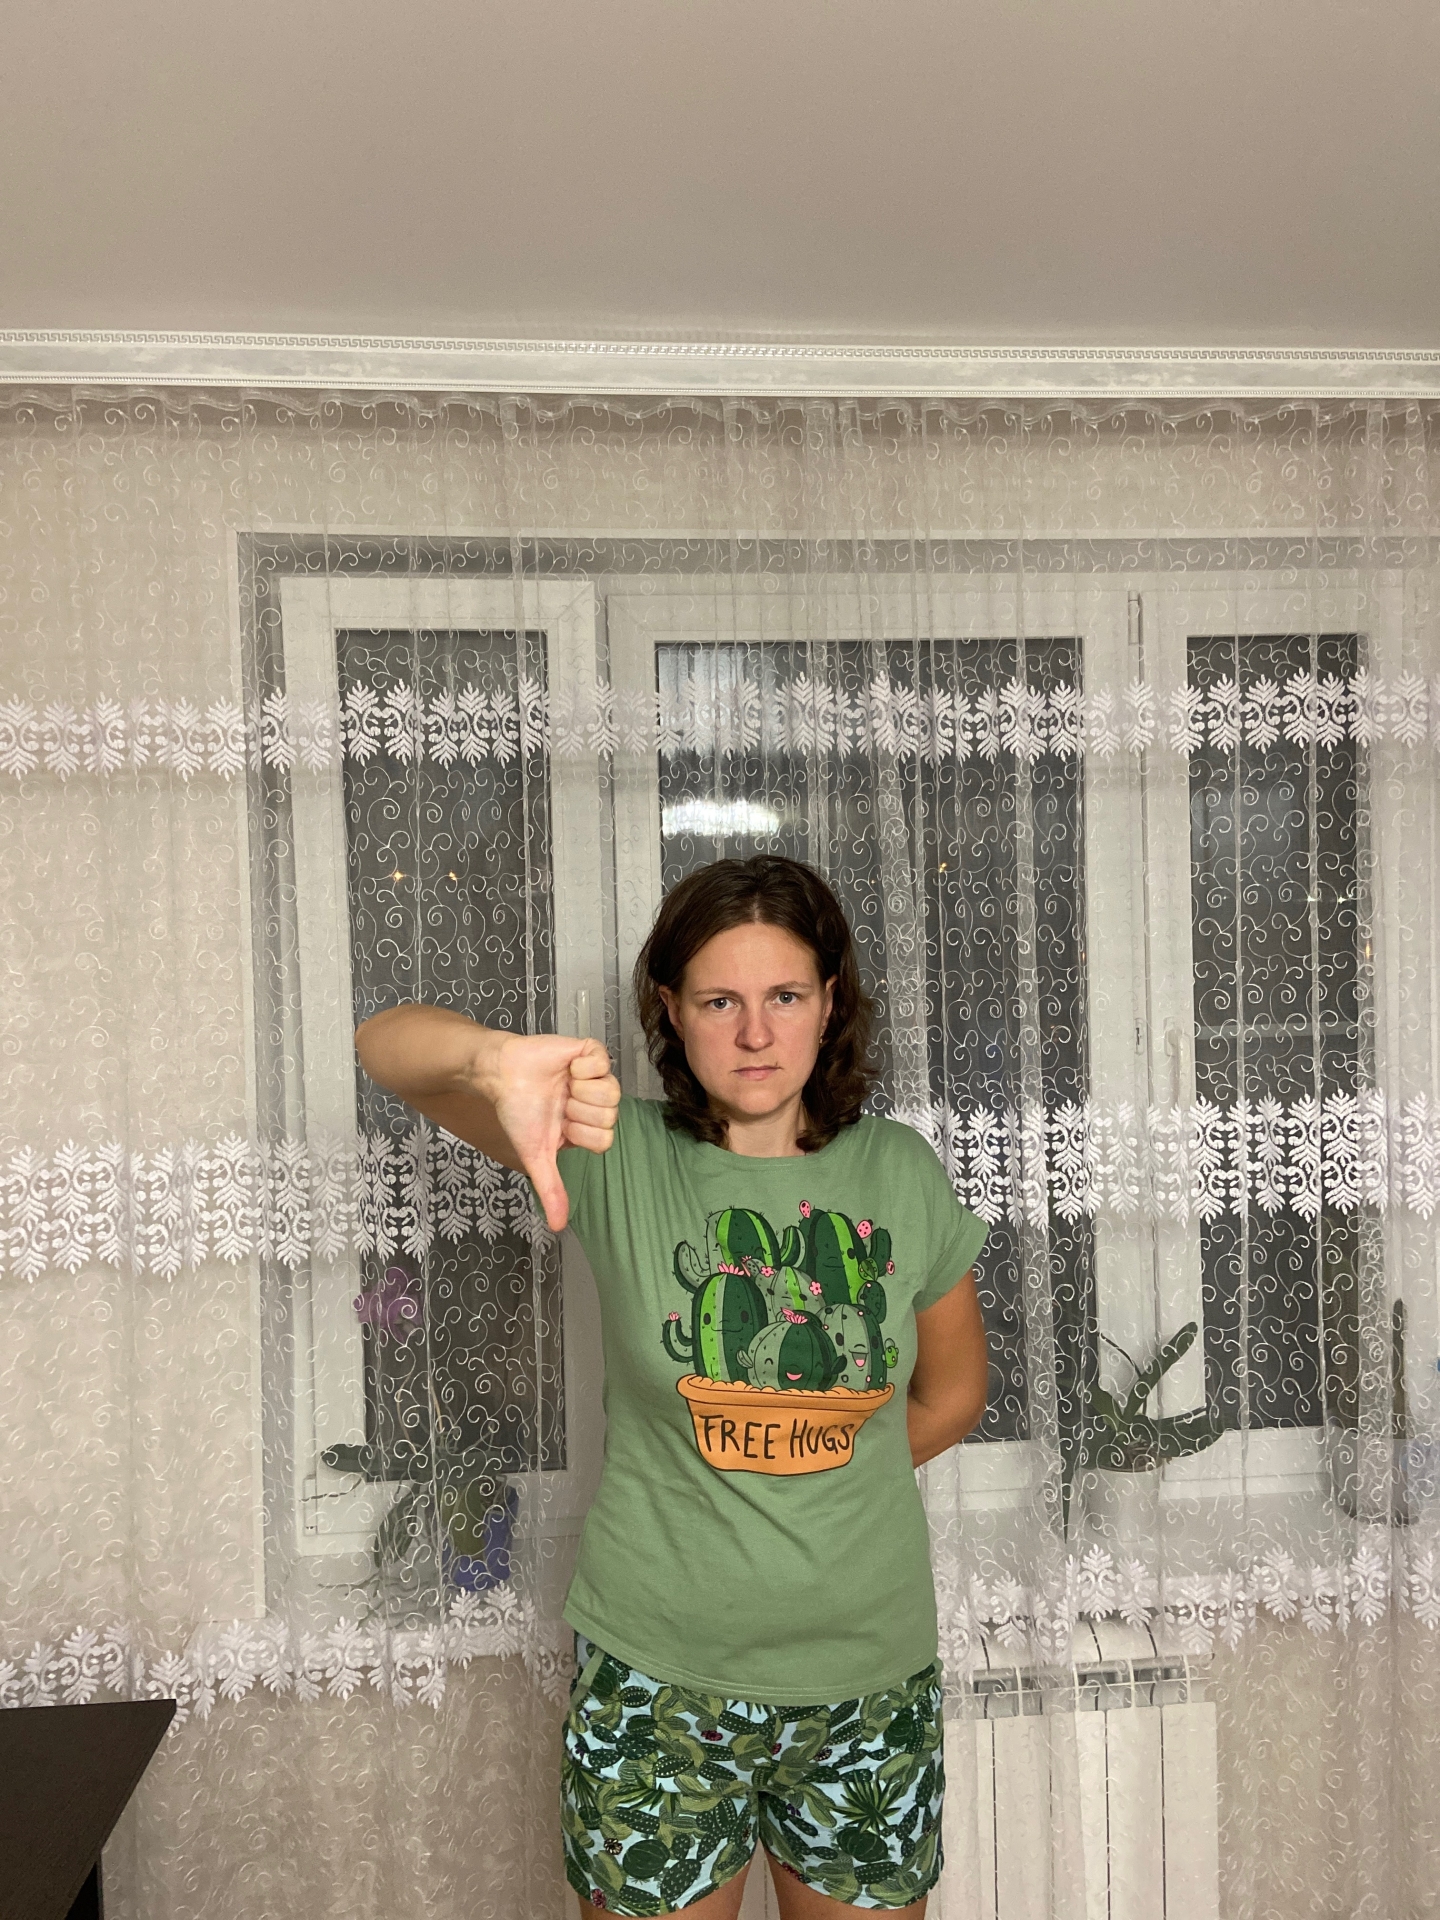
Label: clear